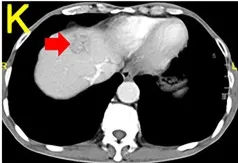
CECT and Macroscopy for Case 3-5. (K) Postoperative intrahepatic metastasis of case 5.
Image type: radiology (ct)